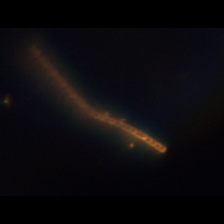
Taxon: Leptocylindrus
Group: Diatoms